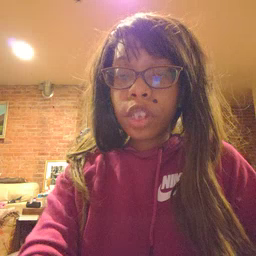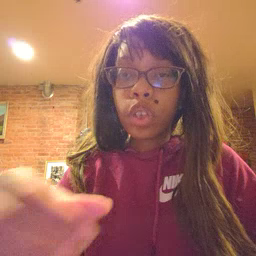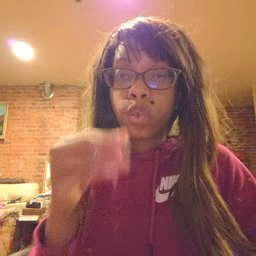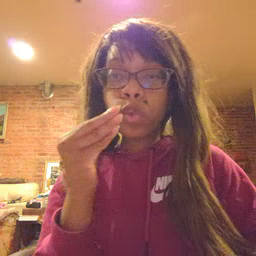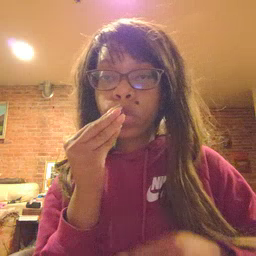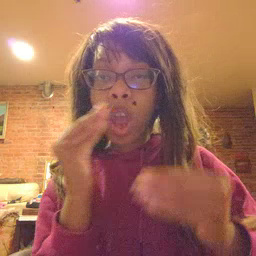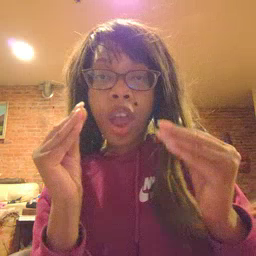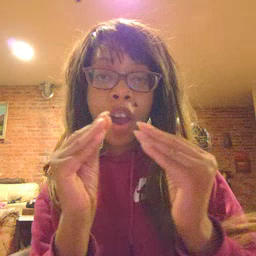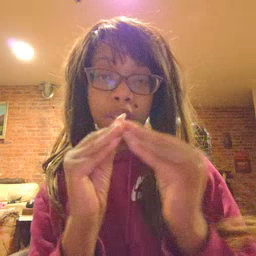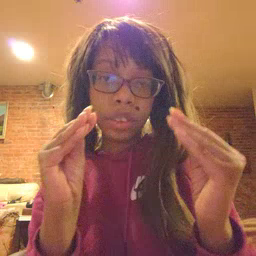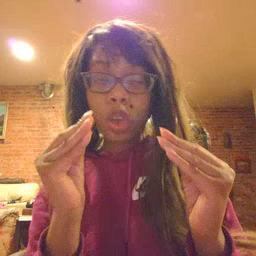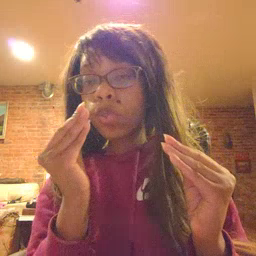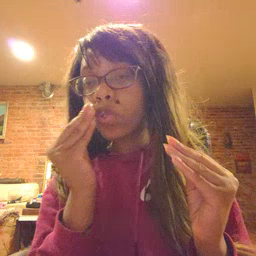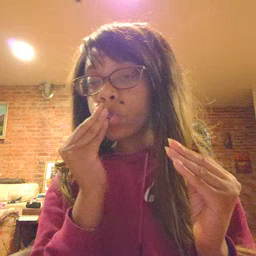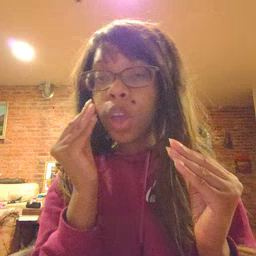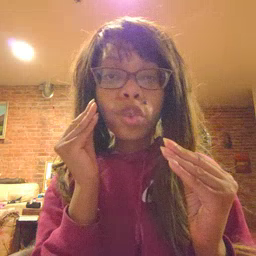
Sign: kiss